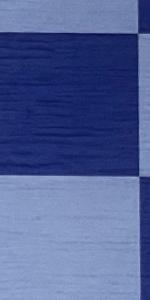
Label: Empty